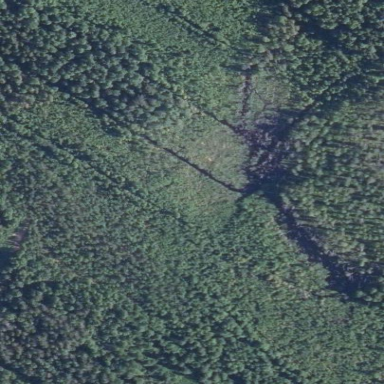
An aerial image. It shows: Woodland with needle-leaved trees.